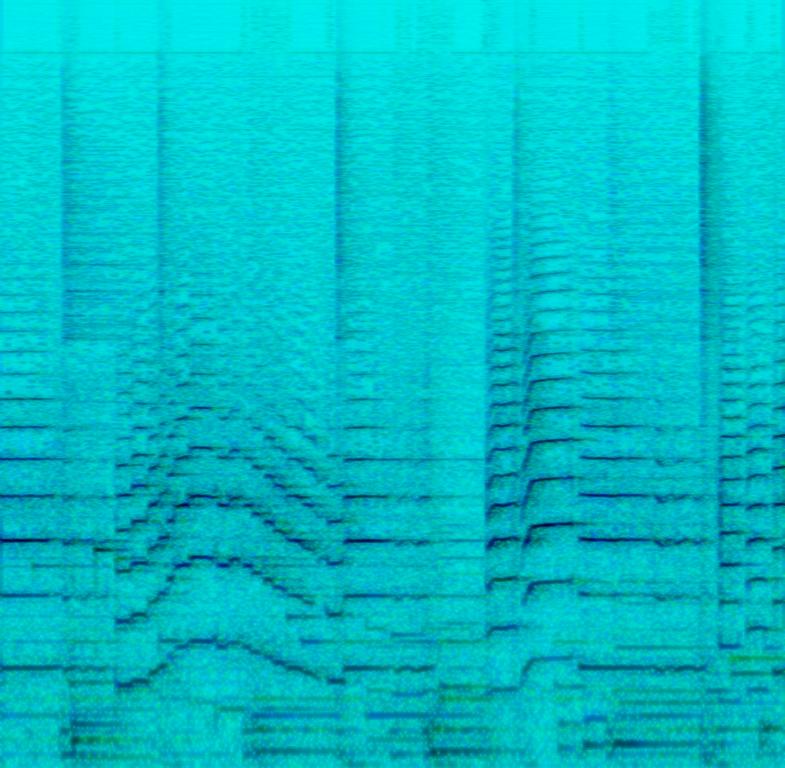
The low quality recording features a jazz song that consists of a passionate trumpet melody in the left channel of the stereo image and mellow piano chords in the right channel, followed by smooth double bass and shimmering hi hats. It sounds soft, mellow, passionate and relaxing. The recording is a bit noisy.